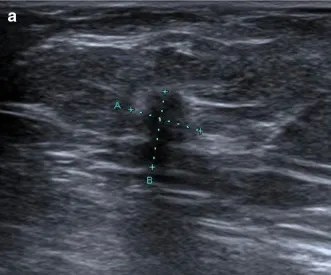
Sonographic findings. A; The vertically oriented hypoechoic lesion, irregular in shape with indistinct margins.
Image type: radiology (ultrasound)